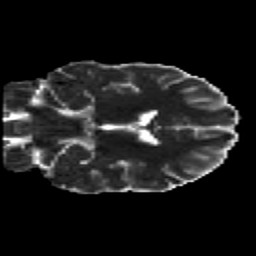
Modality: MD
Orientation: coronal
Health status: healthy
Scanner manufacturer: siemens
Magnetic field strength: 3 T
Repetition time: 12 s
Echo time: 0.092 s